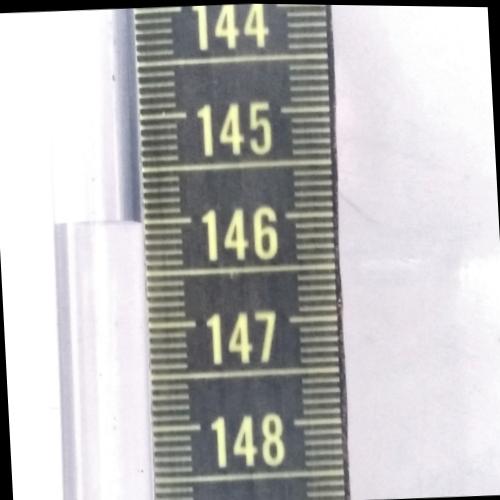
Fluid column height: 146.0 cm